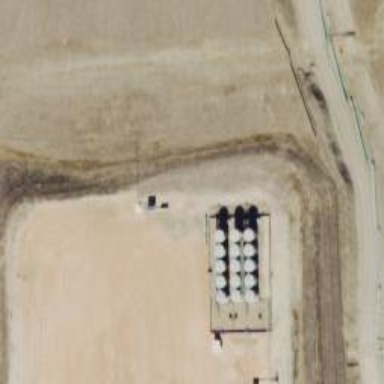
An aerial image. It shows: Storage tank with man-made structure.